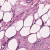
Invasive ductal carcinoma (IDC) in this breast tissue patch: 0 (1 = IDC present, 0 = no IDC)